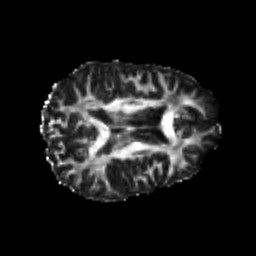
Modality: FA
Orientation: axial
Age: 21
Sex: female
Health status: healthy
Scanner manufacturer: philips
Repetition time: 7.385 s
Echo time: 0.08599 s